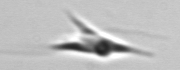
Label: Chrysochromulina_lanceolata